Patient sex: M
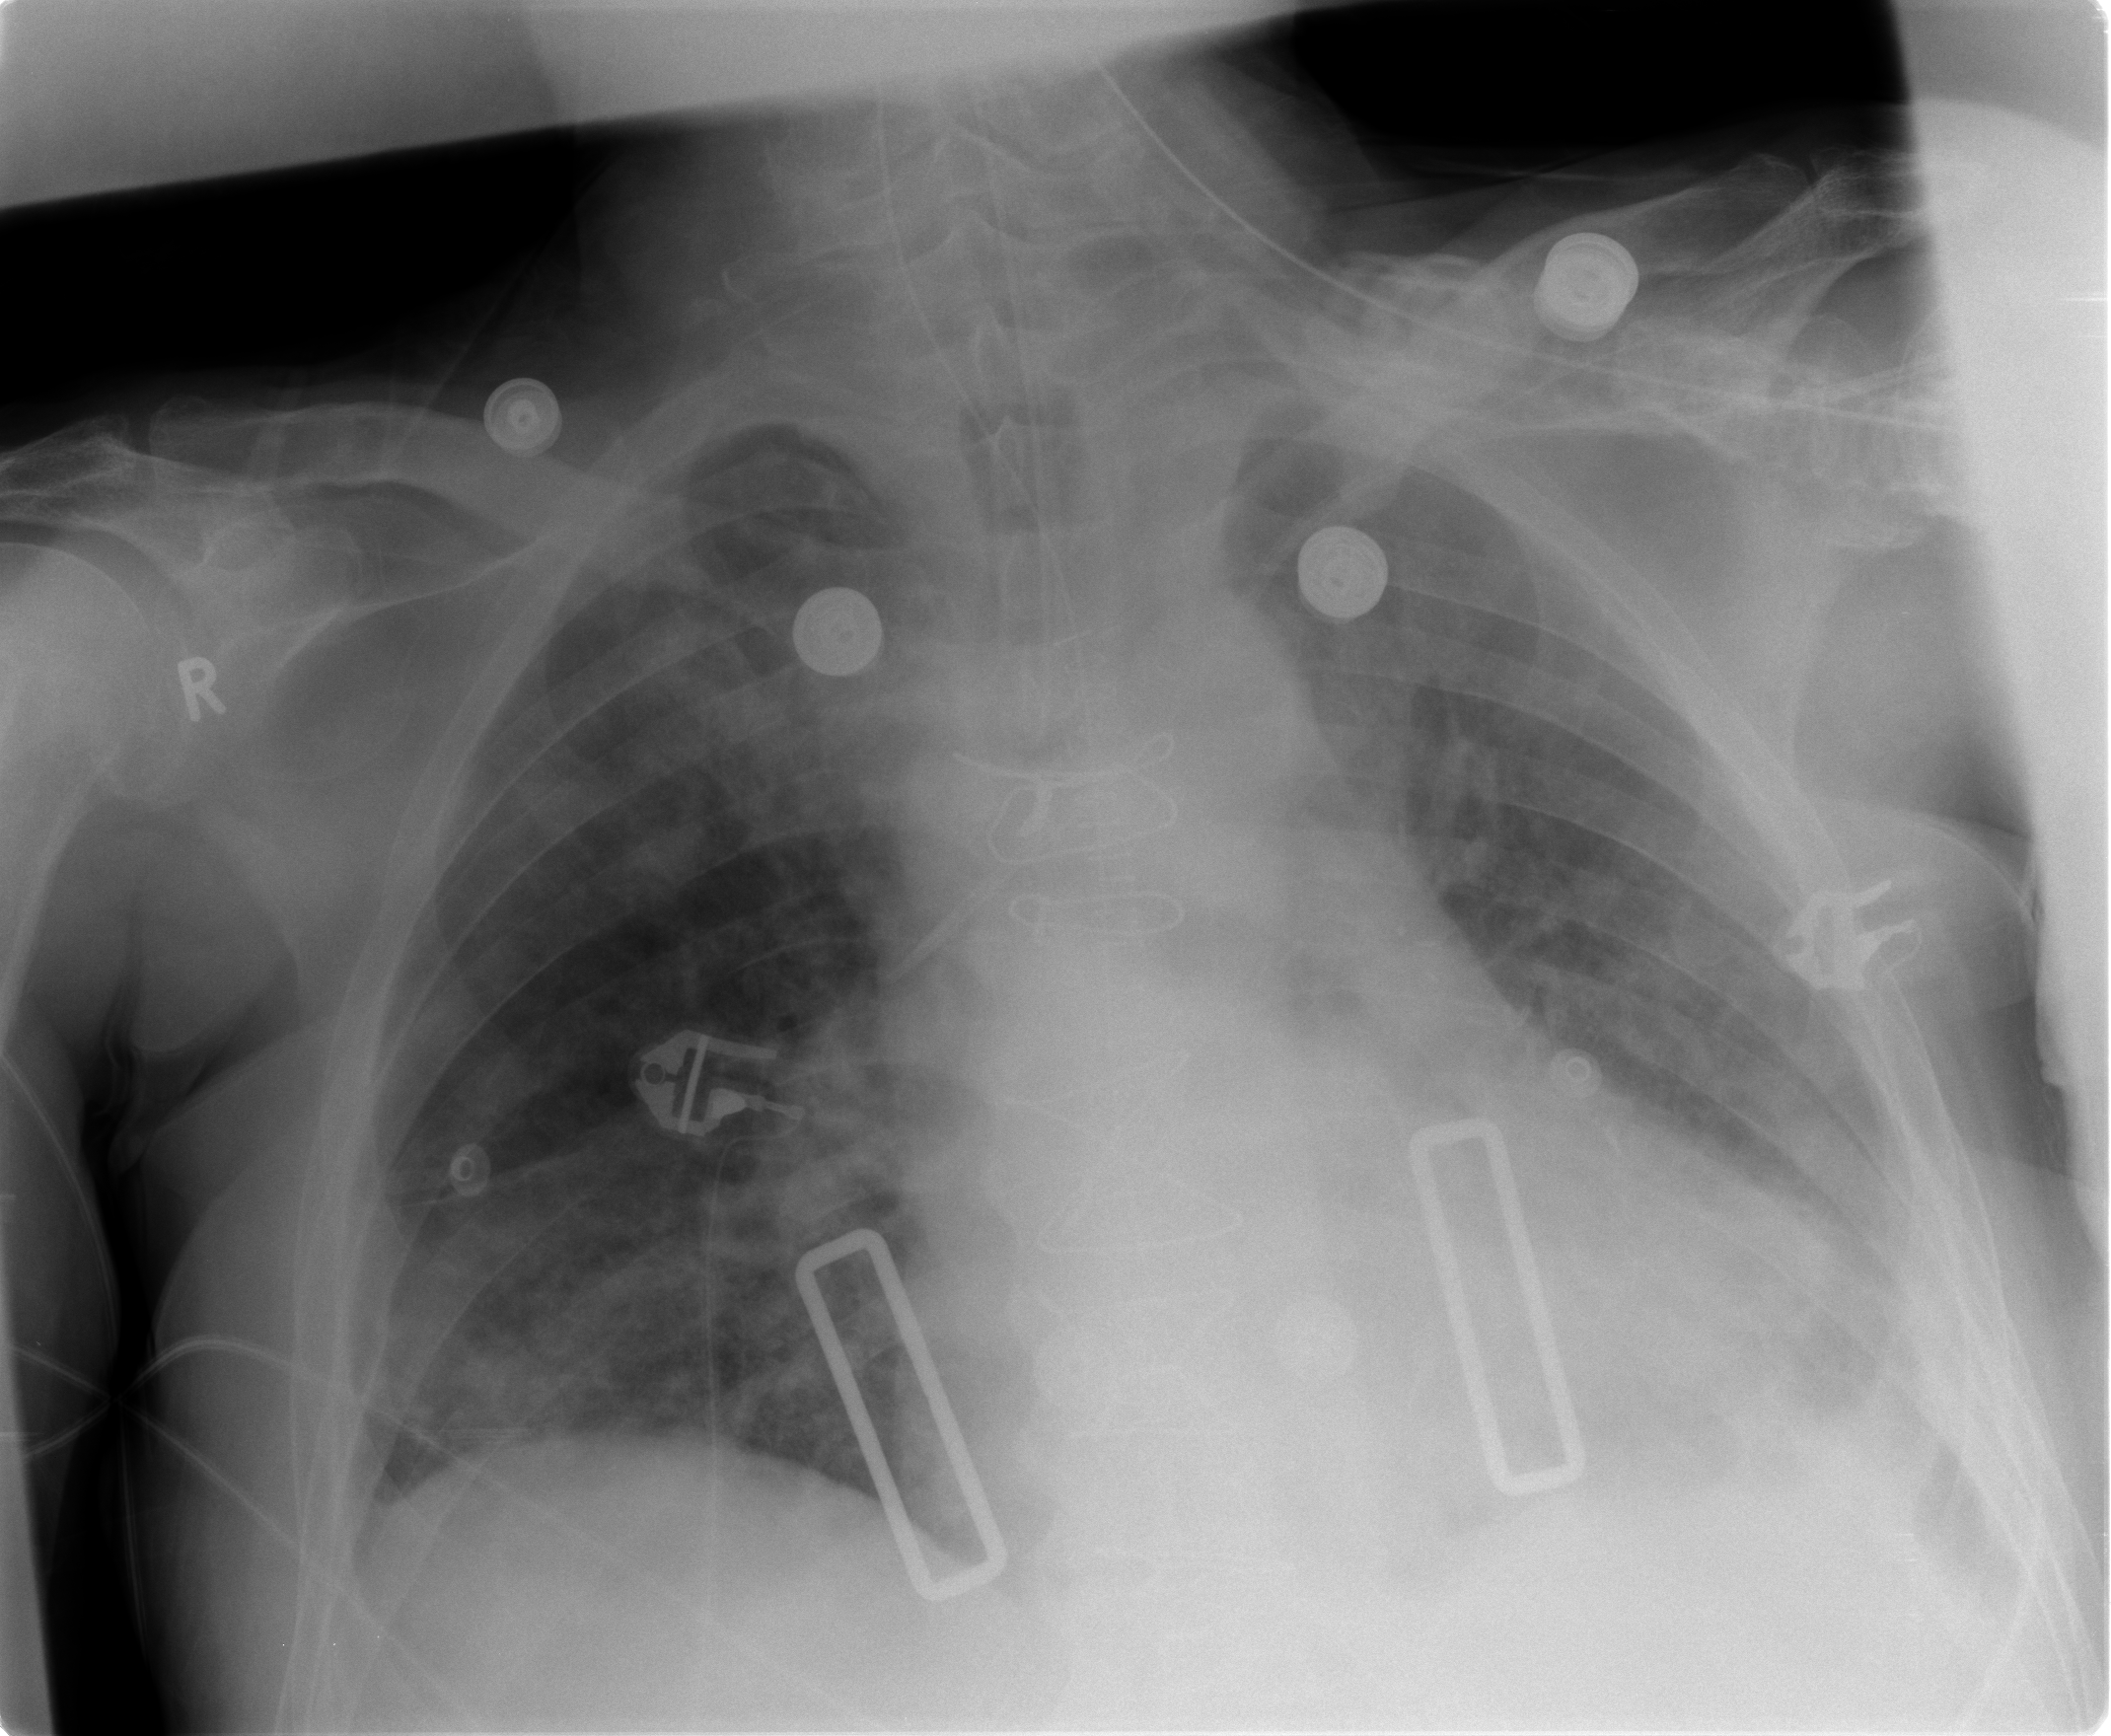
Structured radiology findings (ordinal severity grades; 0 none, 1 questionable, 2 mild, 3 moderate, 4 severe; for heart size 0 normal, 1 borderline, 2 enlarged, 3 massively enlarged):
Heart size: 2
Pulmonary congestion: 2
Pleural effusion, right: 1
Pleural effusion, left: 2
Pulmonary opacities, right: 2
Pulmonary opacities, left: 2
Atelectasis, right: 2
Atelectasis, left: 2